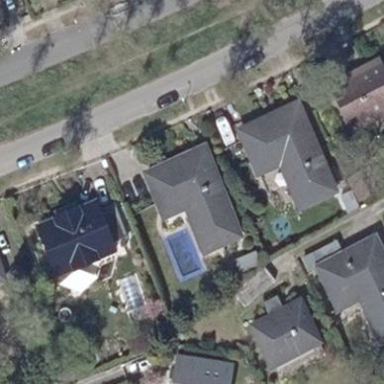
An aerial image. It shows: Detached building with pyramidal roof shape.